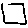
Label: square